Question:
I'm a Java fan learning Android development recently using Genymotion and Intellij IDEA. I always see the below icon (looks like Shrek:)) on Stack Overflow and other websites, but I have no idea what it is, I'm guessing it is a testing tool for Android. Unfortunately I don't know how to google search it without its name.
Can anyone please tell me the name of this app, and what it for?
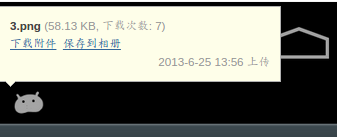
Answer: It's the icon that shows when usb debugging is enabled.